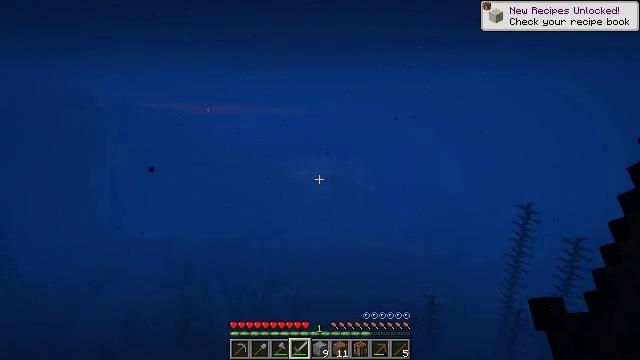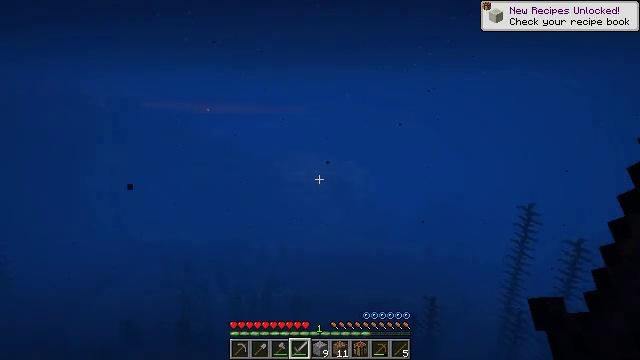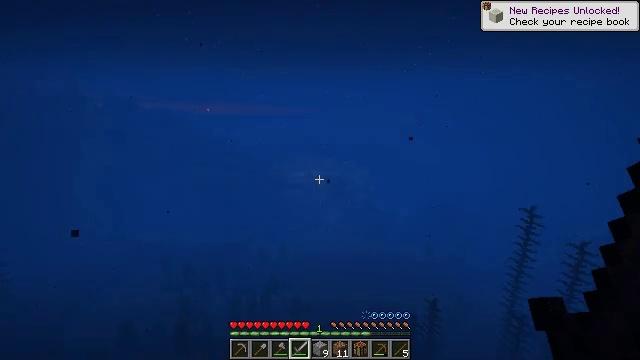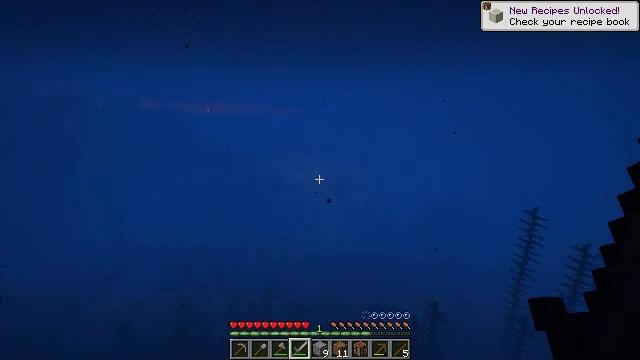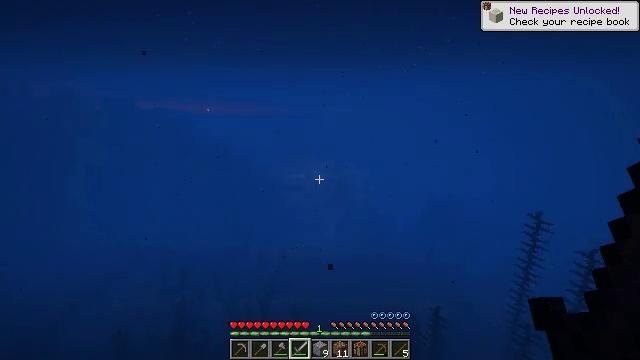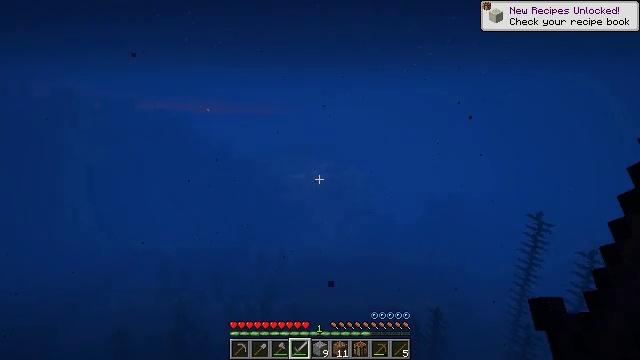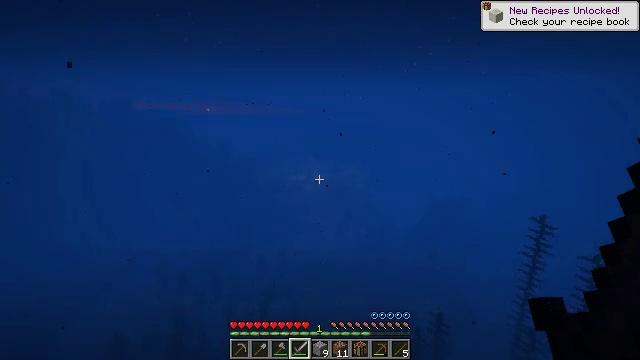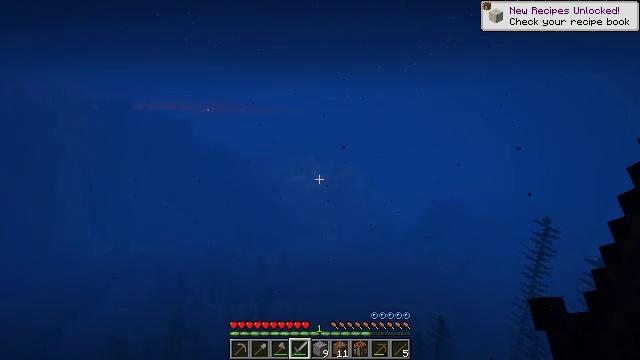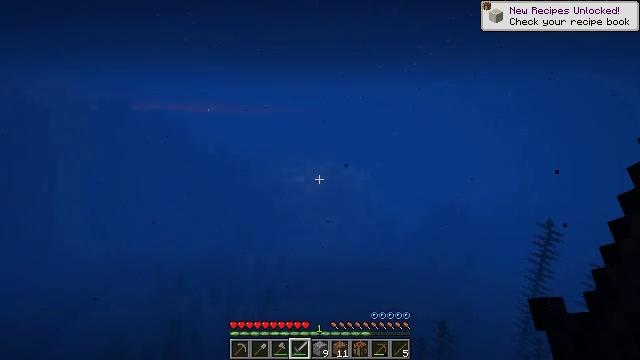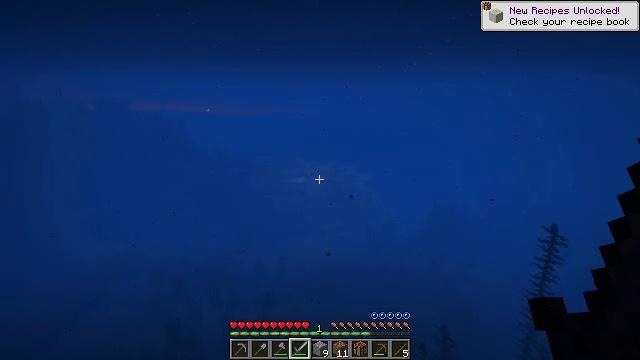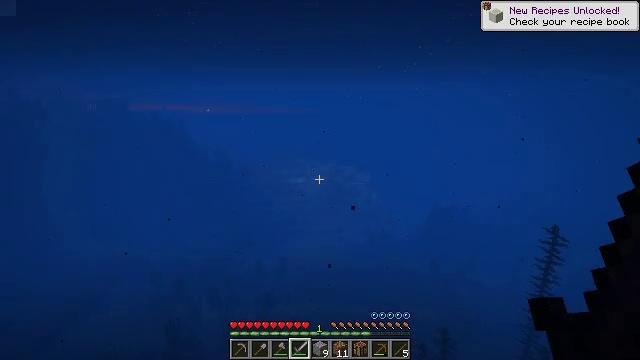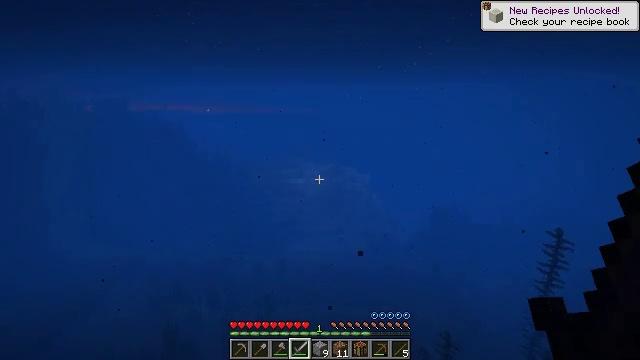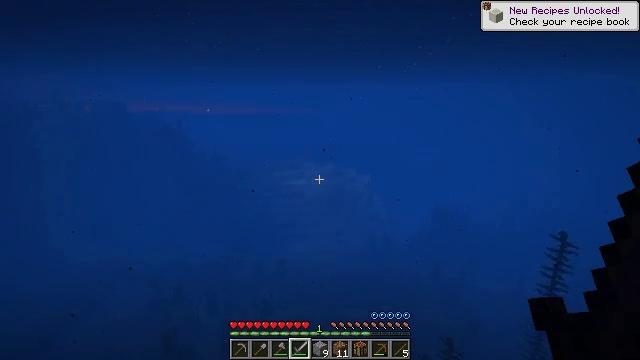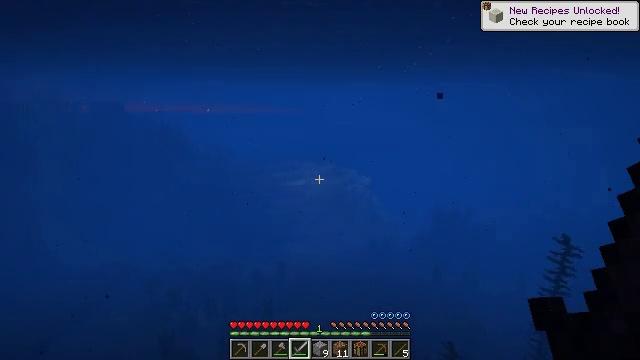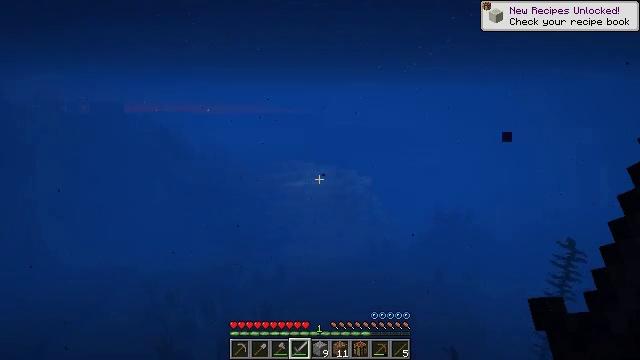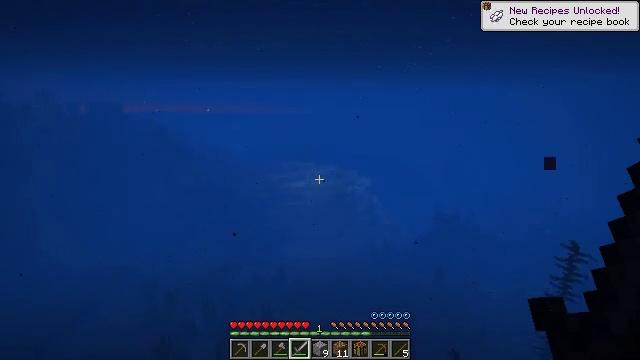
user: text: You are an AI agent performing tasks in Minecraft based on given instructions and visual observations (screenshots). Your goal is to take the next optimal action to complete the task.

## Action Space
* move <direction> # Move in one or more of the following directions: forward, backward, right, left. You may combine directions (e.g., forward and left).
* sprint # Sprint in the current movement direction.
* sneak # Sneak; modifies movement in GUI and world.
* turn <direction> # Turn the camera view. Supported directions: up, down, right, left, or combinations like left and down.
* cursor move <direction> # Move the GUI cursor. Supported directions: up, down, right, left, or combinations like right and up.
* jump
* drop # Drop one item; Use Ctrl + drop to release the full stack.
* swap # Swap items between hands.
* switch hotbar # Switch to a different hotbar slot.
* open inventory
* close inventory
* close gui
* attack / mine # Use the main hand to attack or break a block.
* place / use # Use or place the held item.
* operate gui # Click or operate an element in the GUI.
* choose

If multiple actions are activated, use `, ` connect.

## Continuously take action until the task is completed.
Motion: motion action
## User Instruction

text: Gather sea pickles from coral reefs.
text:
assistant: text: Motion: move forward, sprint, jump
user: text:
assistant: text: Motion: move forward, sprint, jump
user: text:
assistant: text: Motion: move forward, sprint, jump
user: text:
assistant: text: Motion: move forward, sprint, jump
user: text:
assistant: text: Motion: move forward, sprint, jump
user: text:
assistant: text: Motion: move forward, sprint, jump
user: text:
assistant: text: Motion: move forward, sprint, jump
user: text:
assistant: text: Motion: move forward, sprint, jump
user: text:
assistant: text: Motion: move forward, sprint, jump
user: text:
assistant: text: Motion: move forward, sprint, jump
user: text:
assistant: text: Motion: move forward, sprint, jump
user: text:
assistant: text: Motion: move forward, sprint, jump
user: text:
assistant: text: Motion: move forward, sprint, jump
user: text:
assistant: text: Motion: move forward, sprint, jump
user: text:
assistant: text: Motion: move forward, sprint, jump
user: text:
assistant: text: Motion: move forward, sprint, jump
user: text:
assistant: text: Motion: move forward, sprint, jump
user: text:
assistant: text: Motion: move forward, sprint, jump
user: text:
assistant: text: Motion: move forward, sprint, jump
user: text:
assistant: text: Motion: move forward, sprint, jump
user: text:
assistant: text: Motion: move forward, sprint, jump
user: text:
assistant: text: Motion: move forward, sprint, jump
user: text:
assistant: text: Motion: move forward, sprint, jump
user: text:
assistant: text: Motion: move forward, sprint, turn right, jump
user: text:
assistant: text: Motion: move forward, sprint, jump
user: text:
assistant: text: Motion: move forward, sprint, jump
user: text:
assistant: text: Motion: move forward, sprint, jump
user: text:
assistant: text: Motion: move forward, sprint, jump
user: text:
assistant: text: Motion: move forward, sprint, jump
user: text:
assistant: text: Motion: move forward, sprint, jump